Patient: sex F, age 34
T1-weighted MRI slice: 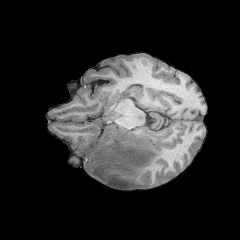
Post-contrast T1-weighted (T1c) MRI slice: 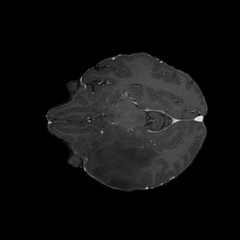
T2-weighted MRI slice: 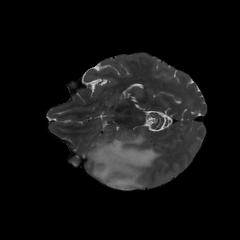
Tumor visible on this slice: yes
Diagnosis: Astrocytoma, IDH-mutant
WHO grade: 3